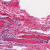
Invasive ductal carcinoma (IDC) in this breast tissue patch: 0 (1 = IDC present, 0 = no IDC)